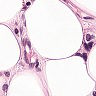
Metastatic tissue present: yes